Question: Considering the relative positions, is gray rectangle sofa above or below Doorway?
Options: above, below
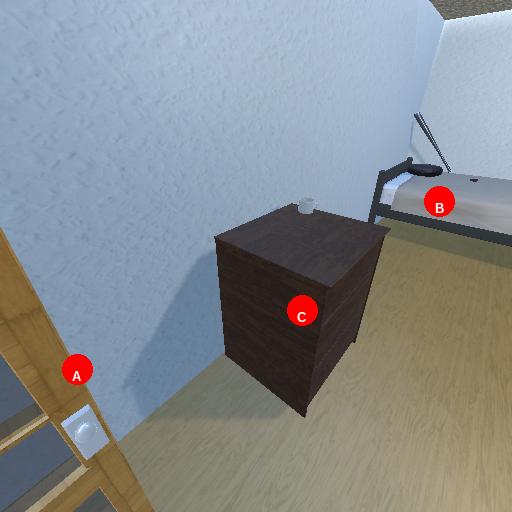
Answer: above